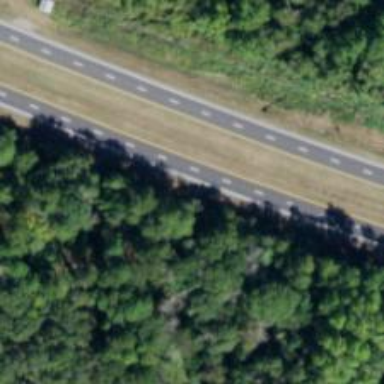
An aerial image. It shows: Dual carriageway expressway with asphalt surface. It is classified as trunk highway.